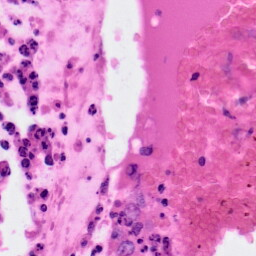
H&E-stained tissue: Colon